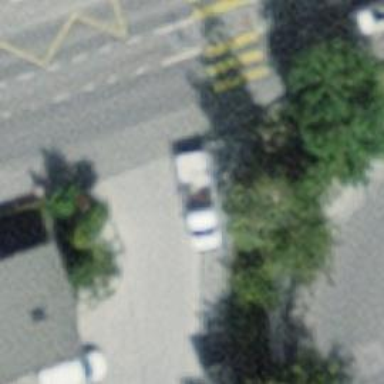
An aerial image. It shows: Bus stop with platform for public transport.